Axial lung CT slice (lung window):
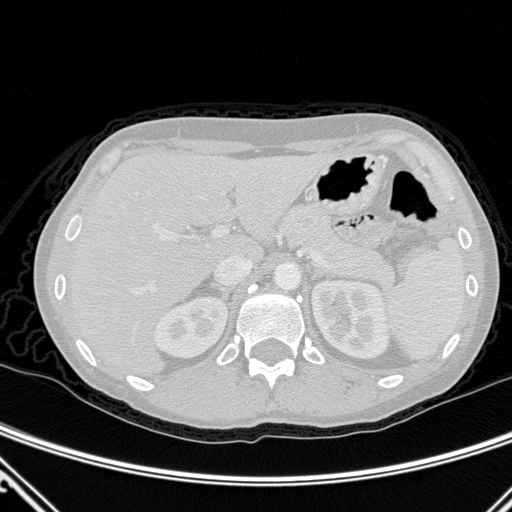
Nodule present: no